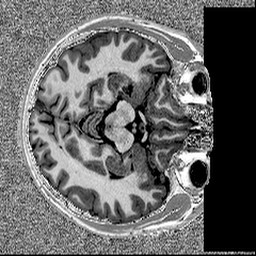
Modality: MP2RAGE
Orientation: axial
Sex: male